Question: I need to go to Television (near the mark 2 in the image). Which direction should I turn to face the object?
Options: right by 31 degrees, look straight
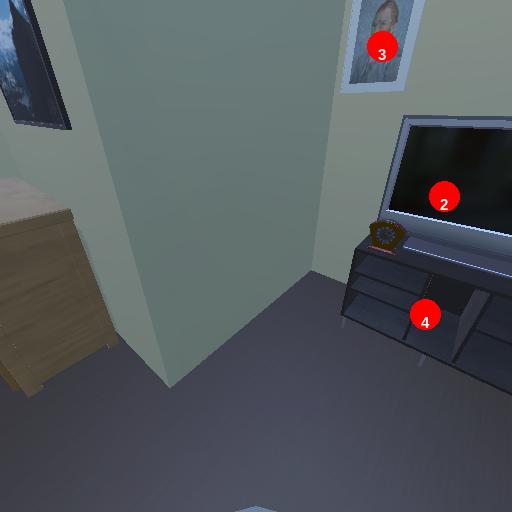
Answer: right by 31 degrees